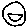
Label: smiley face